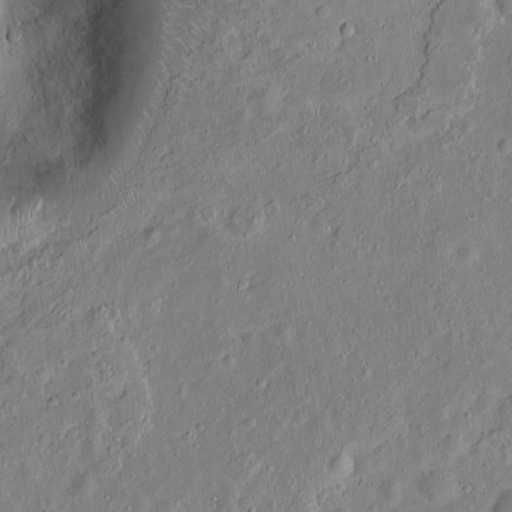
Classes present: Background, Cone